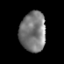
Tissue: prostate
Cell type: T cells
Senescence score: 0.331
Nuclear area (px): 1012
Mean DAPI intensity: 123.118